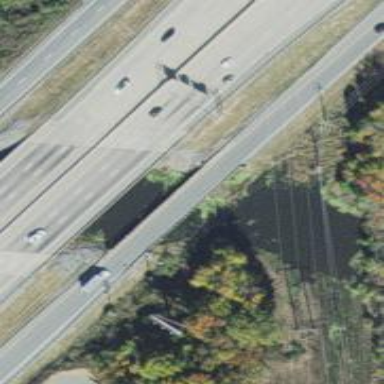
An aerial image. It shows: Beam bridge on motorway.